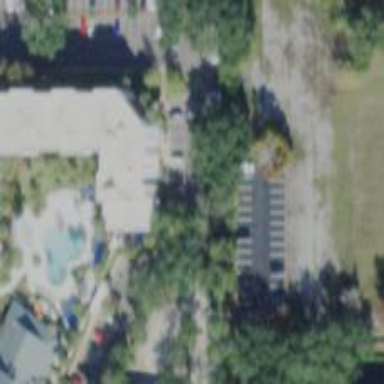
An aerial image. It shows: Hotel building.